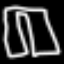
Label: pants